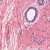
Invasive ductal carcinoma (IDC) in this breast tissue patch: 0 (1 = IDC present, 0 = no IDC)